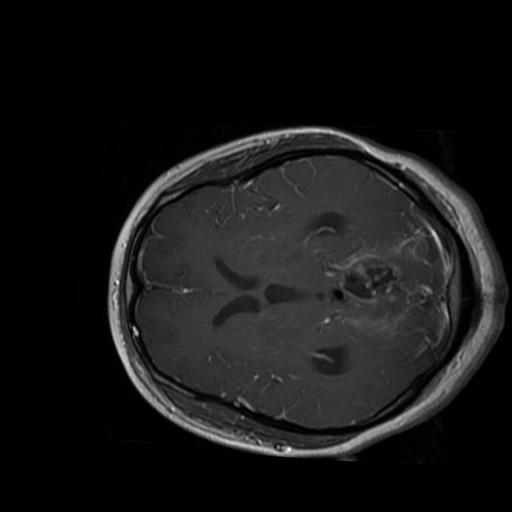
Label: brain_glioma